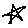
Label: star